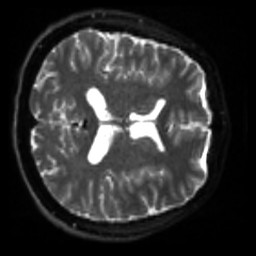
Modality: sbref
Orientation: axial
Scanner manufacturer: siemens
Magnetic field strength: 3 T
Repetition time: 4 s
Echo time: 0.0594 s